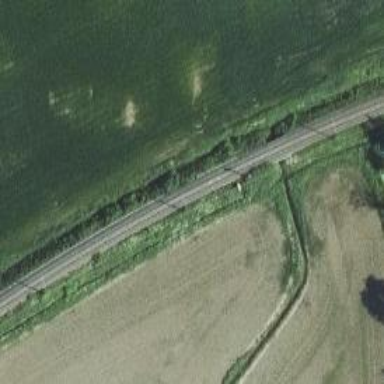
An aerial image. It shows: Railway track with continuous electrified contact line.